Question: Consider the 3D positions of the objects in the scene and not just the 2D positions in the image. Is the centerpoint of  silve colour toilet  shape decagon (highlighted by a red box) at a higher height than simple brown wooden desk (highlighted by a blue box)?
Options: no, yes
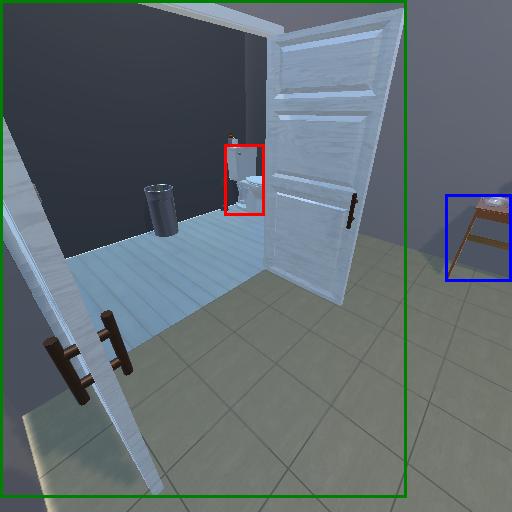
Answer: no